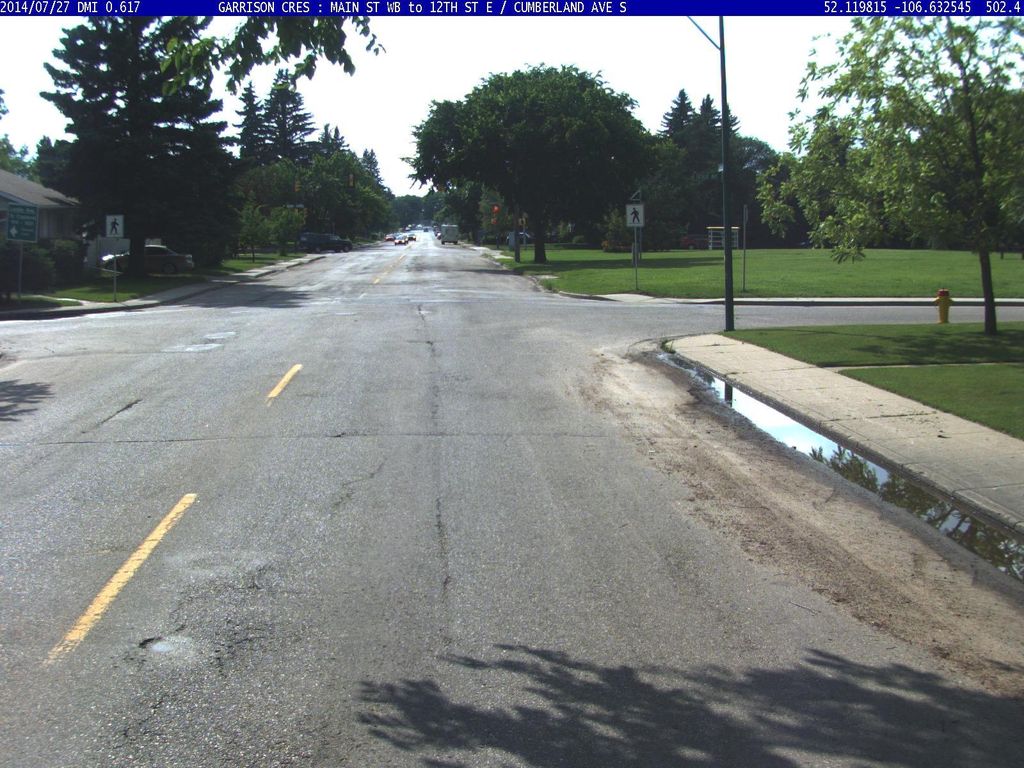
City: saskatoon